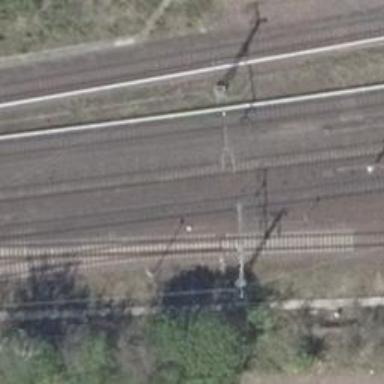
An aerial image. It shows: Railway switch with the turnout on the left side.